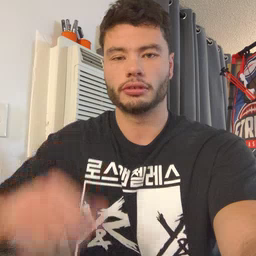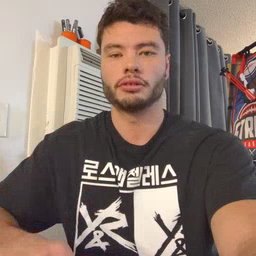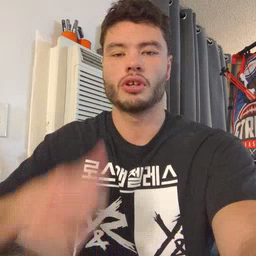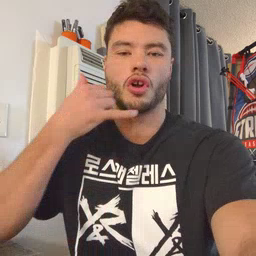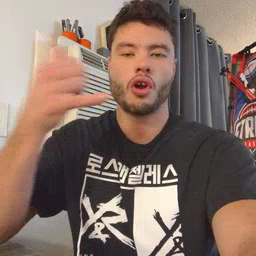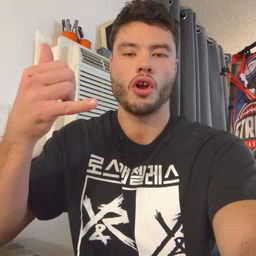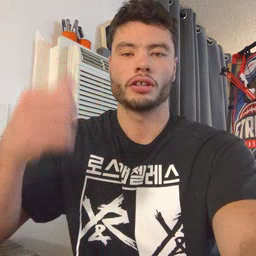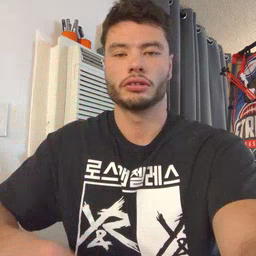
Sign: callonphone